Question:
I need it to display 5 images of my choosing and be able to switch between them.
Thanks for the help.
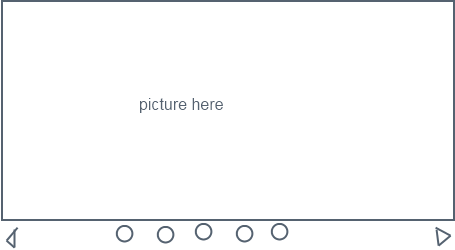
Answer: You're looking for a carousel plugin.
<URL>
If that isn't quite right, you may want to do a search for . You'll find several.